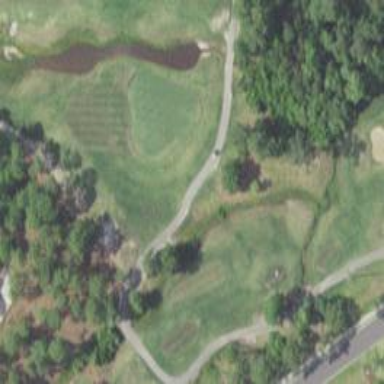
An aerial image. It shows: Footway that serves as golf path.